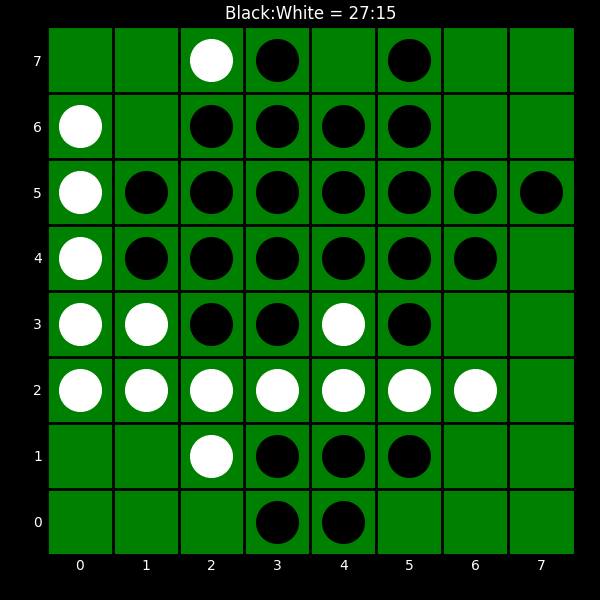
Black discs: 27
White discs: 15